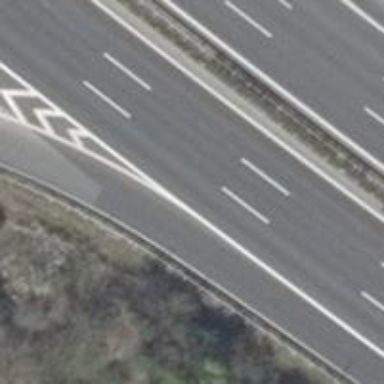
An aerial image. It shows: Motorway link.